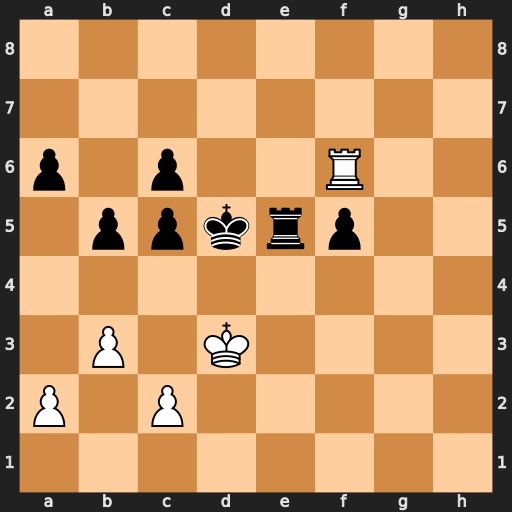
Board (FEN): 8/8/p1p2R2/1ppkrp2/8/1P1K4/P1P5/8
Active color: w
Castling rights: -
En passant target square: -
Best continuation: c4+ bxc4+ bxc4#